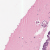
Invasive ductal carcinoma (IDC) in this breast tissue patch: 0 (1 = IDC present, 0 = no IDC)